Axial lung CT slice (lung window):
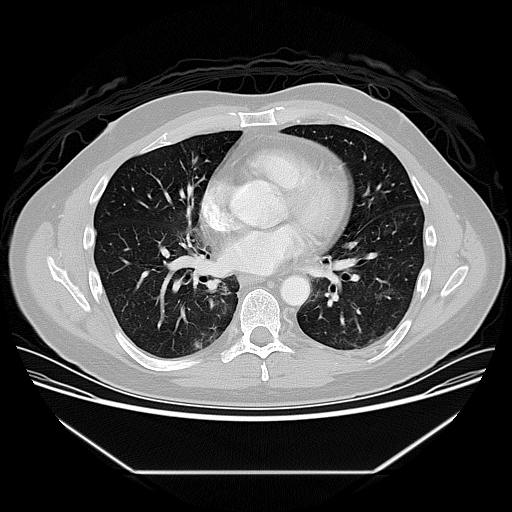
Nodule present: yes
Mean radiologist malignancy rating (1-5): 3.667